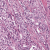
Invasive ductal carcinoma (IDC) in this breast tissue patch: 1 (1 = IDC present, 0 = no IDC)